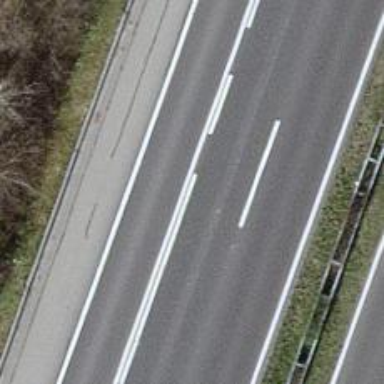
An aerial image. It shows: Motorway junction.